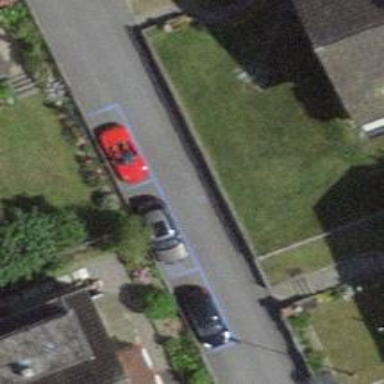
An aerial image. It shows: Parking lane designated for parking.